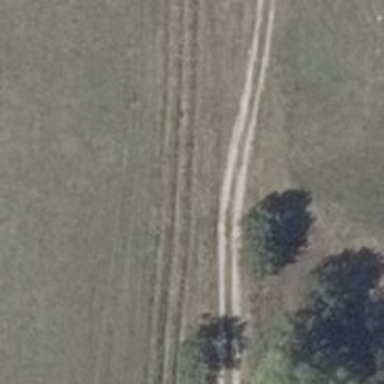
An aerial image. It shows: Track with grade2 tracktype.